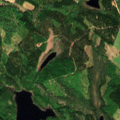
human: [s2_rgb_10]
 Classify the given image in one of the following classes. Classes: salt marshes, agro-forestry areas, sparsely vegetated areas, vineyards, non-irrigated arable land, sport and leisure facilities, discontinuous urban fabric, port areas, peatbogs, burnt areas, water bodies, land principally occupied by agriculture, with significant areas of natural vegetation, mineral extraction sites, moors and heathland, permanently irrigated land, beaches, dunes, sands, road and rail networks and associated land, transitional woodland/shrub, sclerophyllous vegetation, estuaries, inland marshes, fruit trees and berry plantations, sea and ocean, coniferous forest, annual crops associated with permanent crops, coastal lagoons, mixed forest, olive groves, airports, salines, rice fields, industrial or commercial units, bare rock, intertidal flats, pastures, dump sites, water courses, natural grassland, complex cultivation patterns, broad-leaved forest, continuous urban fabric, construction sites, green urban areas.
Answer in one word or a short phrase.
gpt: coniferous forest, mixed forest, transitional woodland/shrub